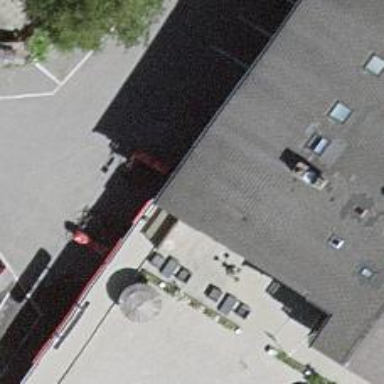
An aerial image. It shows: Restaurant.